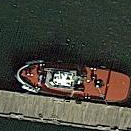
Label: Towing_vessel